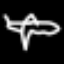
Label: airplane